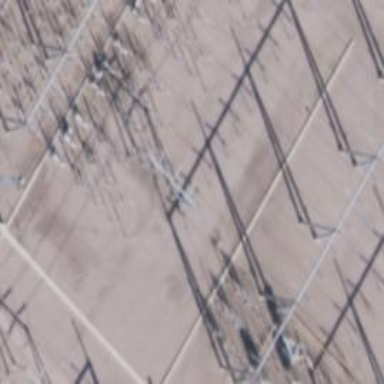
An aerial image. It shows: Power tower.